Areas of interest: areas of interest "Park and greenspace"
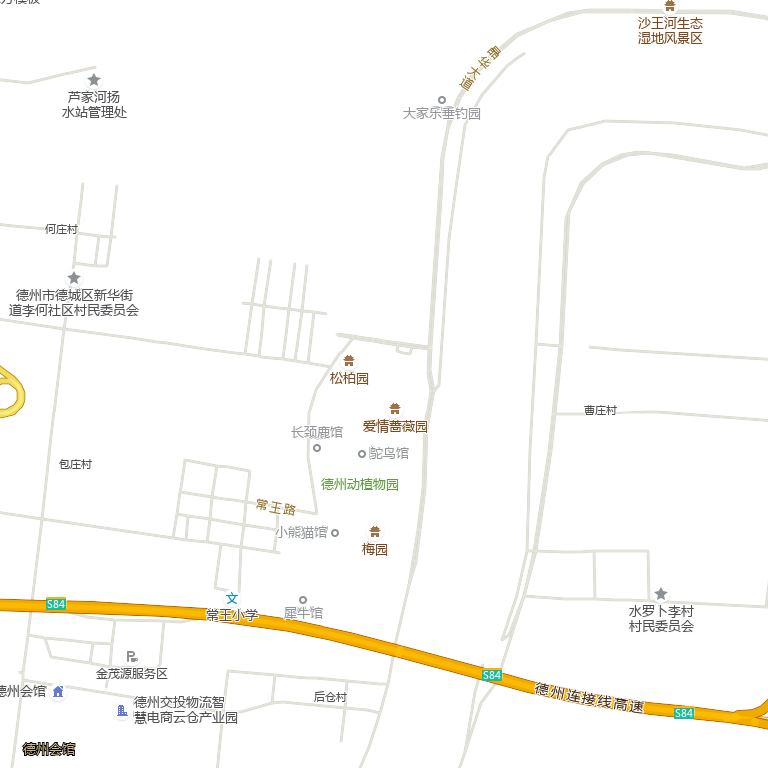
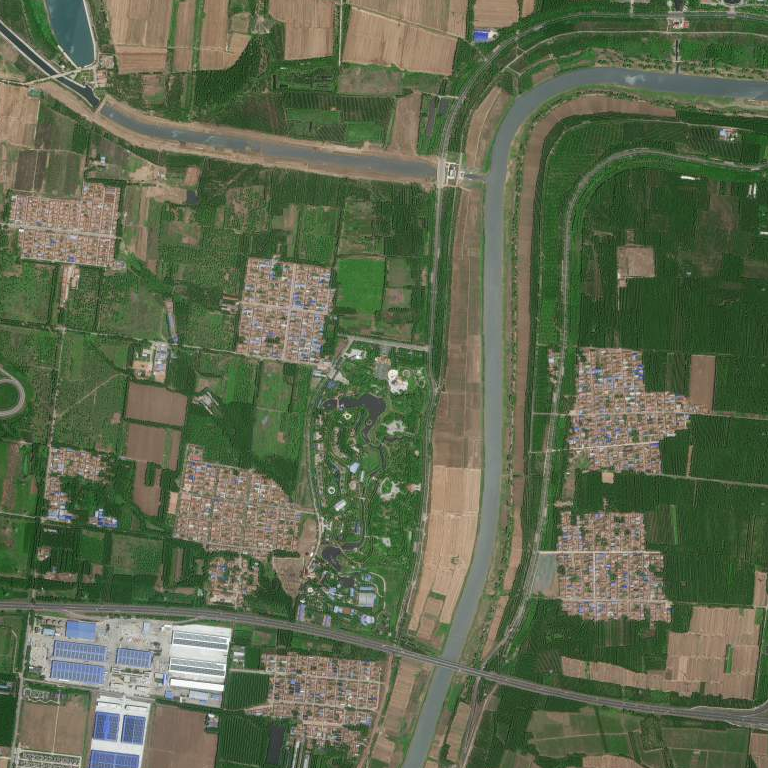